Field crop: maize
Growth stage: 2
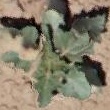
Species: datura